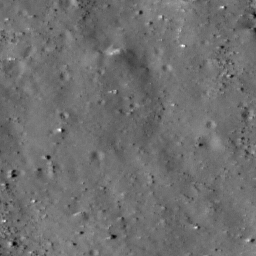
Host type: background_regolith
Lunar coordinates: latitude nan, longitude nan